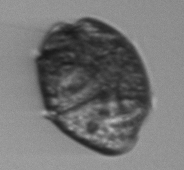
Label: Margalefidinium